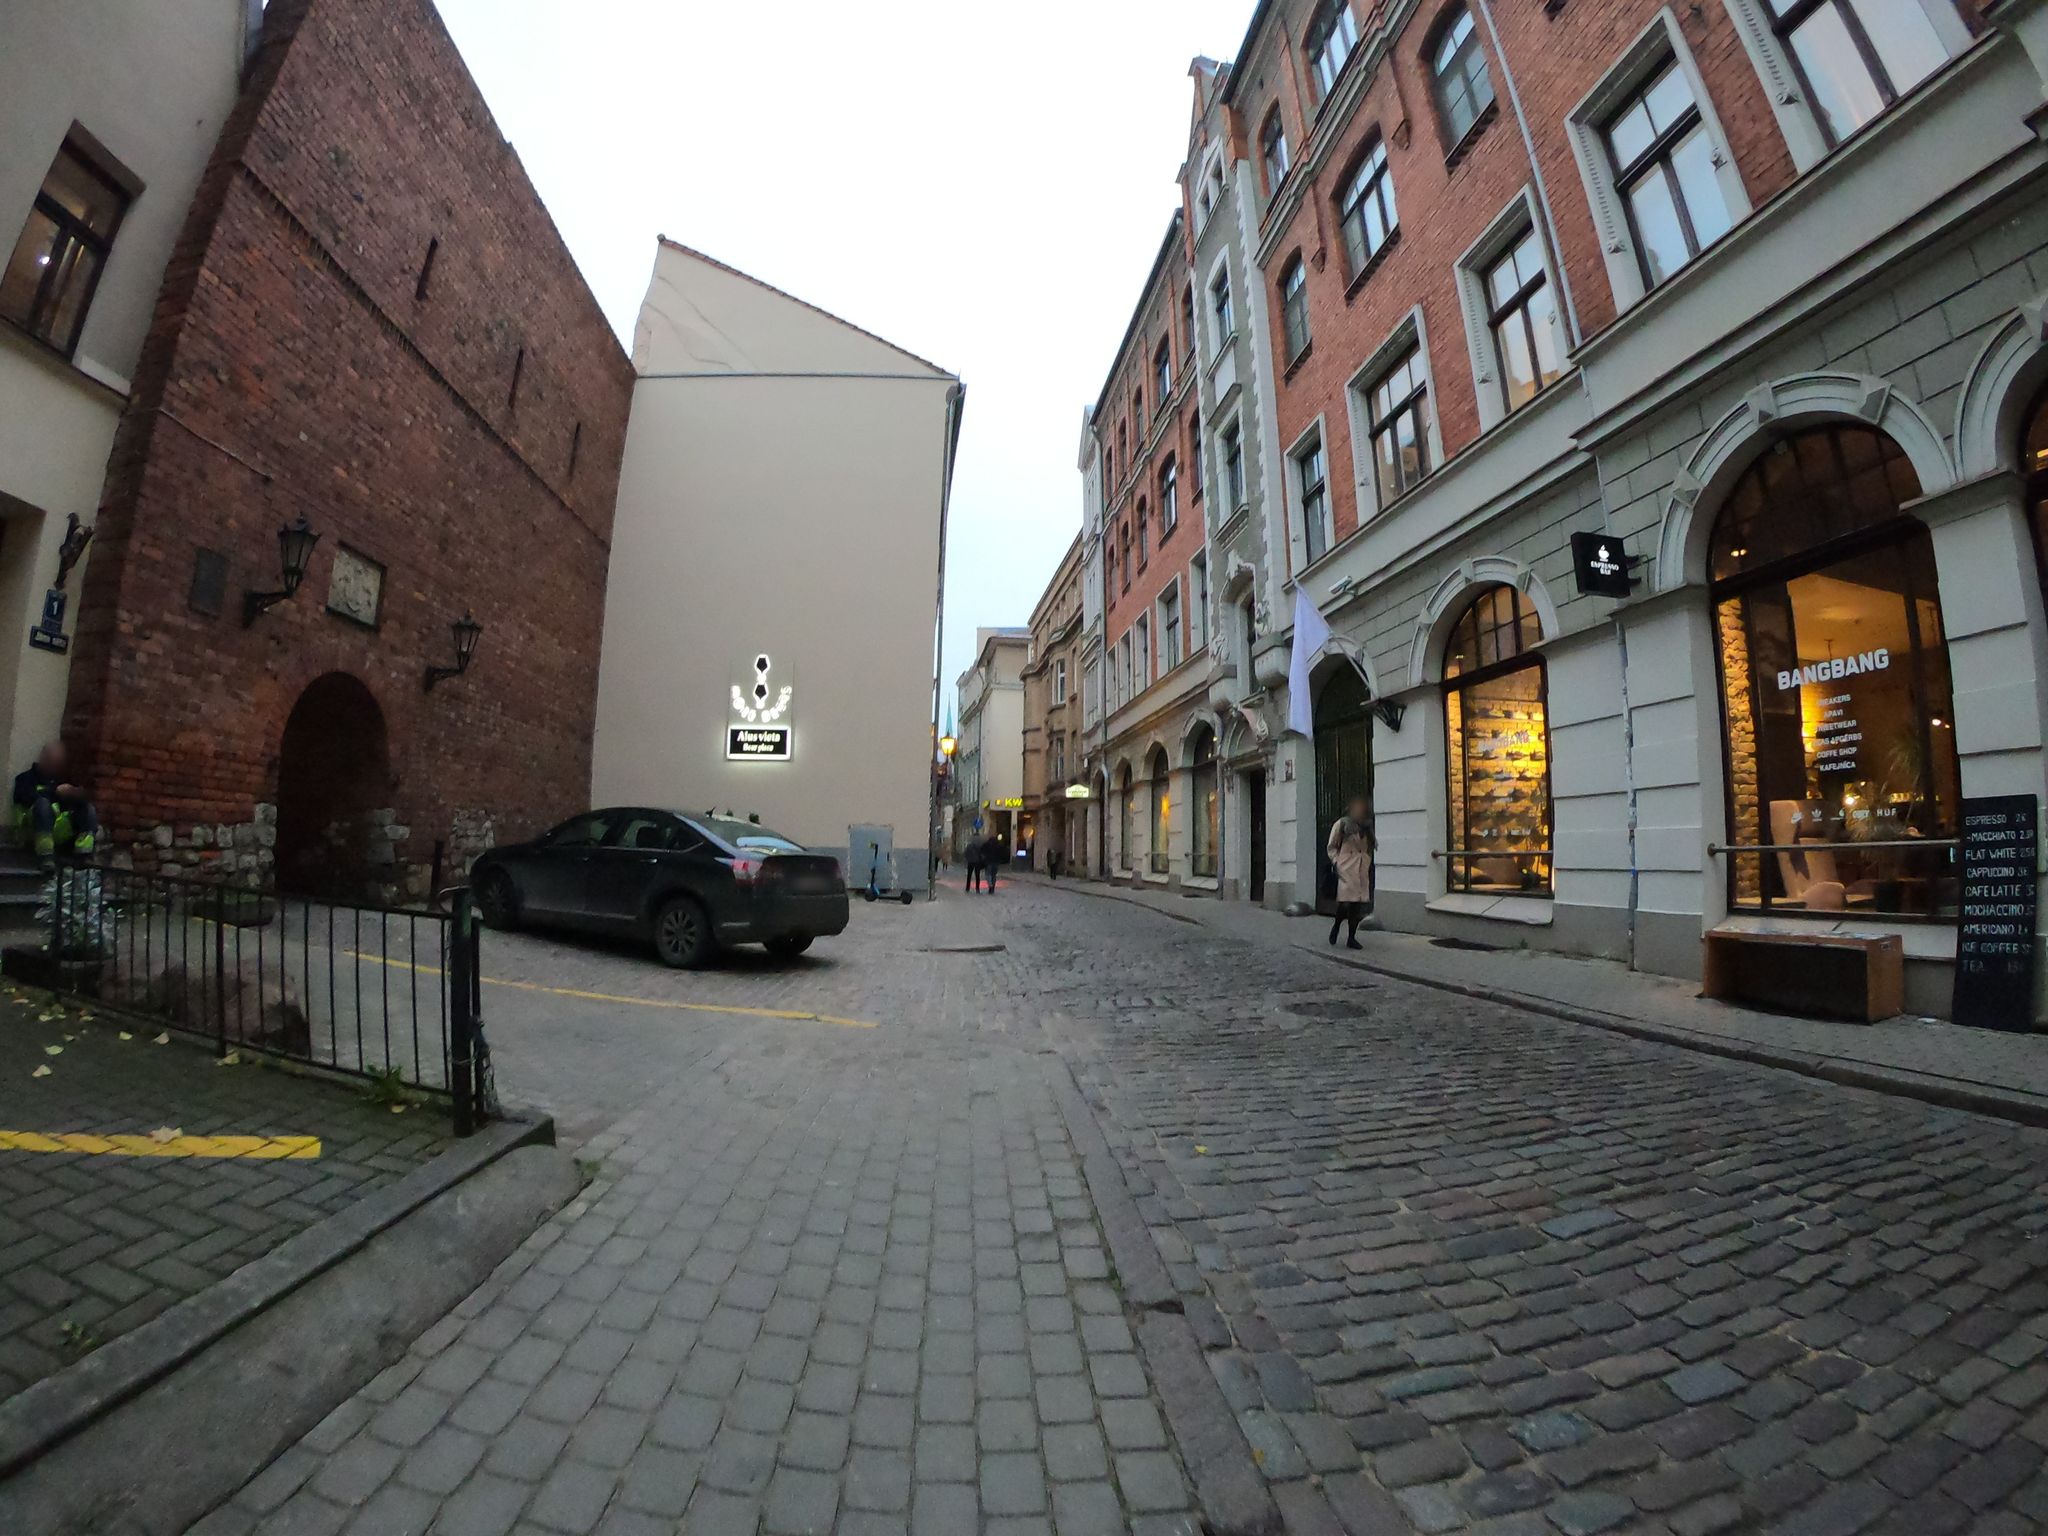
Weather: clear
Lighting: day
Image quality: good
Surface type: walking surface
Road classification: footway, pedestrian, living_street
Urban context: urban centre
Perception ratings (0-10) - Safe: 7.38, Lively: 9.47, Beautiful: 6.29, Boring: 1.34, Depressing: 5.18, Wealthy: 8.94